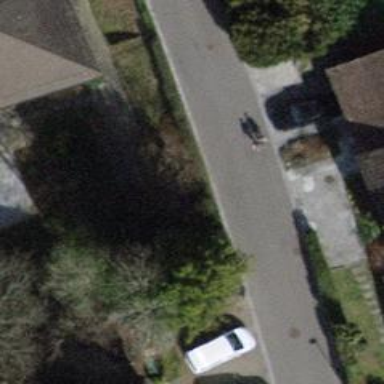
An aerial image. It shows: Residential road with asphalt surface and no sidewalk.